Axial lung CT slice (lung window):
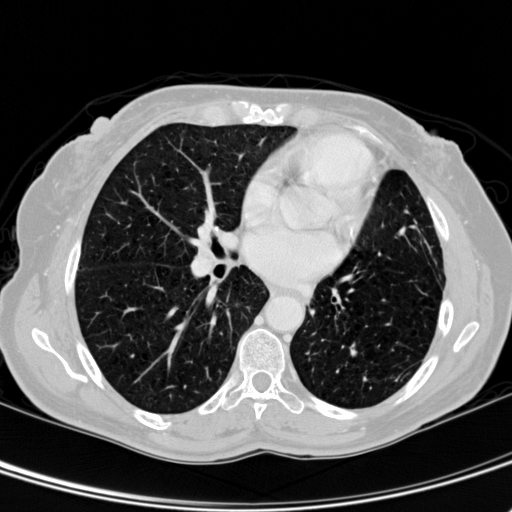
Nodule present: no